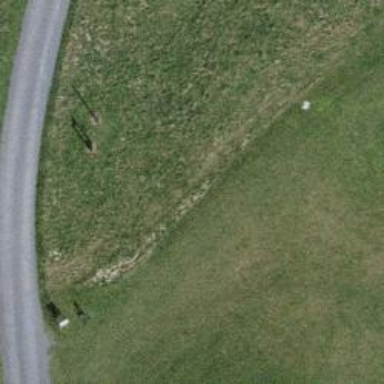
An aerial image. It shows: Designated golf cartpath for service vehicles.